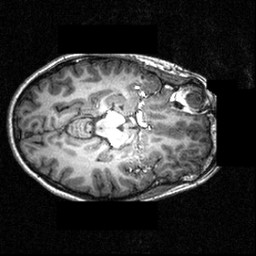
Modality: T1w
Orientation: axial
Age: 24
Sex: female
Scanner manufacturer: siemens
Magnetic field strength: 3.951 T
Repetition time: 1.5 s
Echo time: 0.00335 s